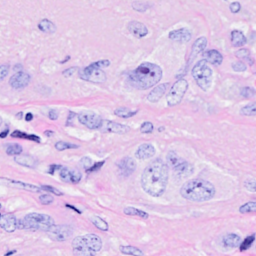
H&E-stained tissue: Breast